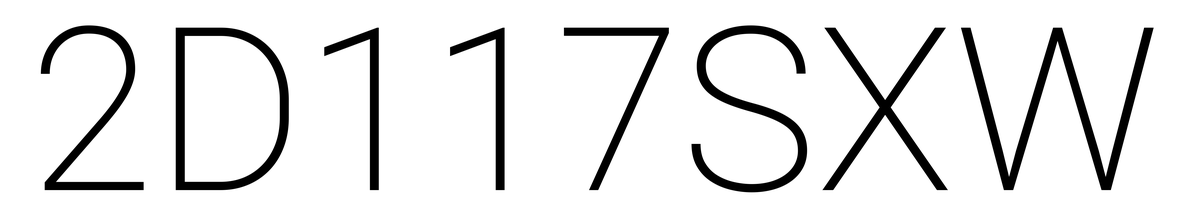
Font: Roboto_ExtraLight